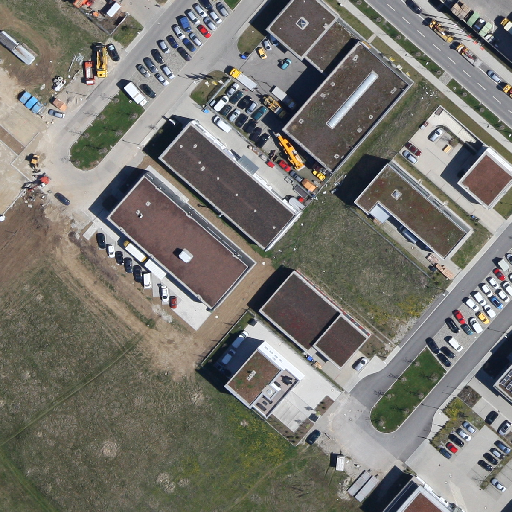
Referring expression: truck